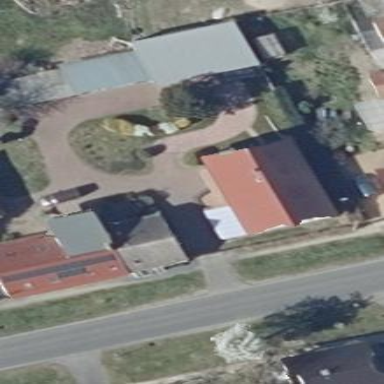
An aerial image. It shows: Simple and straightforward house.